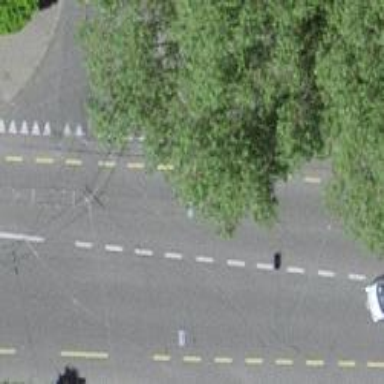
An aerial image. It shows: Secondary road with asphalt surface. The road has trolley wires.